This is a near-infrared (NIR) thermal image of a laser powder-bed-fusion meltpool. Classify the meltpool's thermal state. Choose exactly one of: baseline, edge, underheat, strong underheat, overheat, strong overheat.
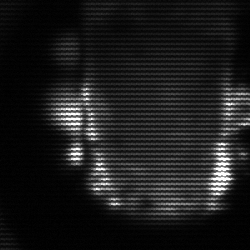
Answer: baseline